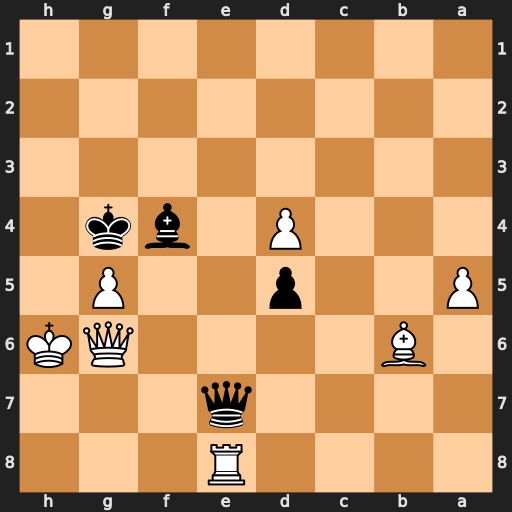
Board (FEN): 4R3/4q3/1B4QK/P2p2P1/3P1bk1/8/8/8
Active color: b
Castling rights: -
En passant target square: -
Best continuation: Bxg5+ Qxg5+ Qxg5+ Kh7 Qh5+ Kg7 Qxe8